Question: after spending some time trying to setup Memcached on MAMP I can came into a bit of a pickle...
On my php info file it states memcached and displays the relevant information:

In order to learn and use Memcached I was using the following tutorial:
<URL>
This is where I encountered my first issue, this being connecting to the Cache Server: by using what they had stated, did not seem to work.
'''
define('MEMCACHED_HOST', '127.0.0.1');
define('MEMCACHED_PORT', '11211');
$memcache = new Memcache;
$cacheAvailable = $memcache->connect(MEMCACHED_HOST, MEMCACHED_PORT);
'''
I tried changing 127.0.0.1 to localhost, this did not work. My first point of call was to change memcache to memcached... This still did not work.
Therefore I just want to clear up how to connect and test a connection has been made with Memcached. If there is in fact a different connection between Memcache and Memcached? Or maybe I have set something up wrong? Any advice or guidance is appreciated :)
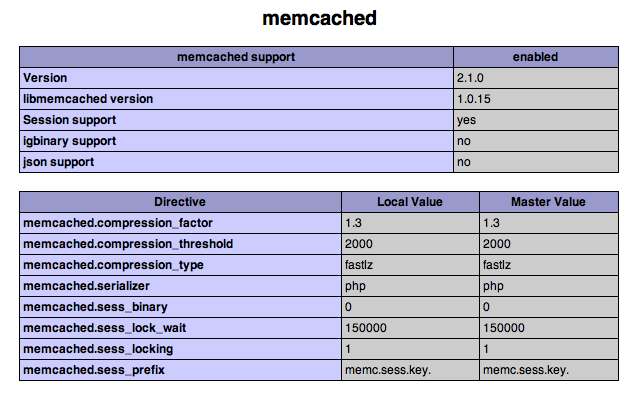
Answer: I figured out the reason as to why I could not connect to Memcached and thought I would post the answer just incase anyone had the same issue I had.
To solution was to type the following in Terminal:
'''
memcached -d
'''
As I figured out it seems memcached effectively needs to be switched on. The above code did that. Although every-time your restart your machine you will have to do what I just stated. Im still looking for a answer that auto starts memcached. If i come across it I shall update this article.